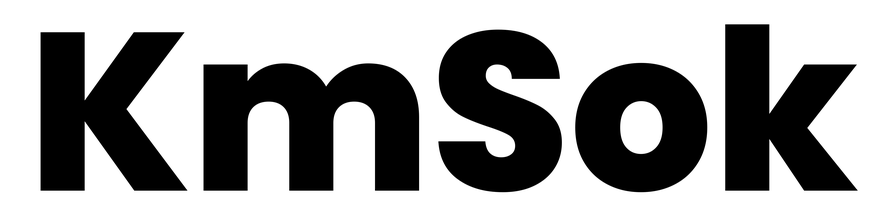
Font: Poppins-ExtraBold